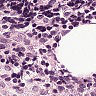
Metastatic tissue present: no